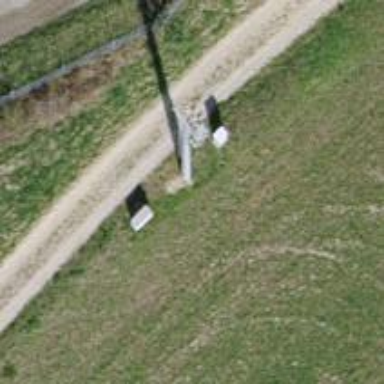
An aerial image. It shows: Distribution transformer attached to power pole.